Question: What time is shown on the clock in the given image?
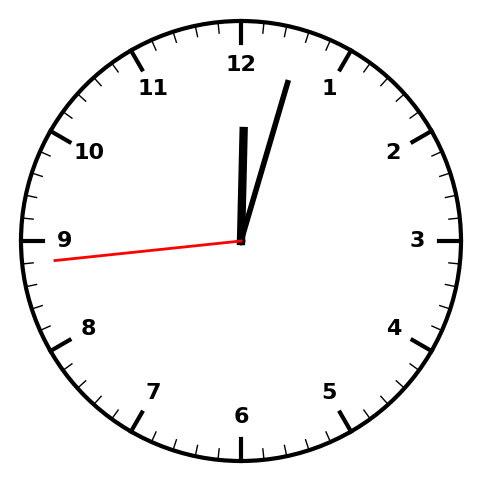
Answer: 12:02:44